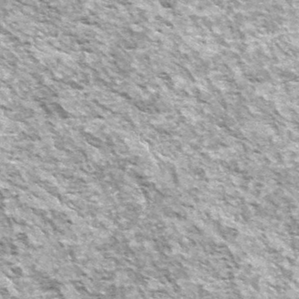
Label: frost